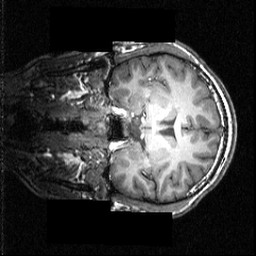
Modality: T1w
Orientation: coronal
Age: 19
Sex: male
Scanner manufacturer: siemens
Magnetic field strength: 3.951 T
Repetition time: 1.5 s
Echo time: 0.00335 s